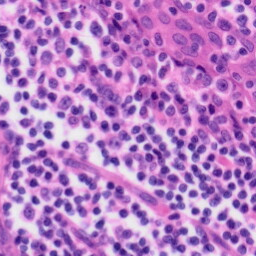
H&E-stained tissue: Tonsil